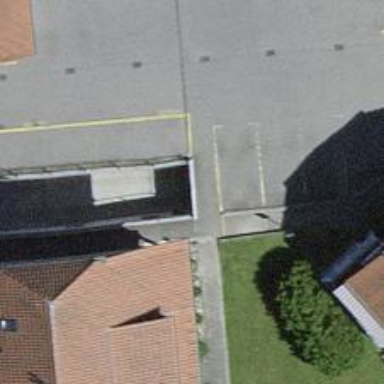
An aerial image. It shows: Parking entrance.